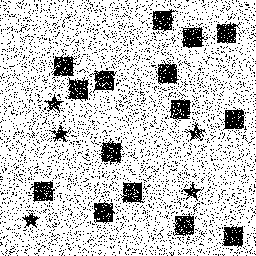
Squares: 15
Triangles: 0
Stars: 5
Total shapes: 20